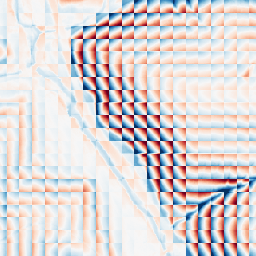
Category: wavelet
Decomposition family: wavelet_dwt
Decomposition parameters: wavelet: haar
level: 4
Upsampling method: nearest
Upsampling parameters: scale: 4
Upsampling scale: 4